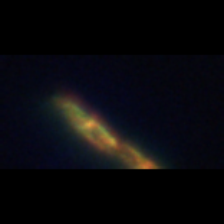
Taxon: Psuedo-nitzschia
Group: Diatoms